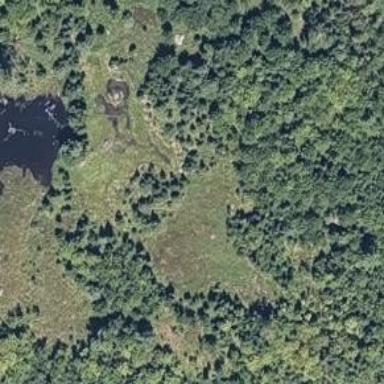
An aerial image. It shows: Bog wetland area.